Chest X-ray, PA view. Patient: 74 years old, sex M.
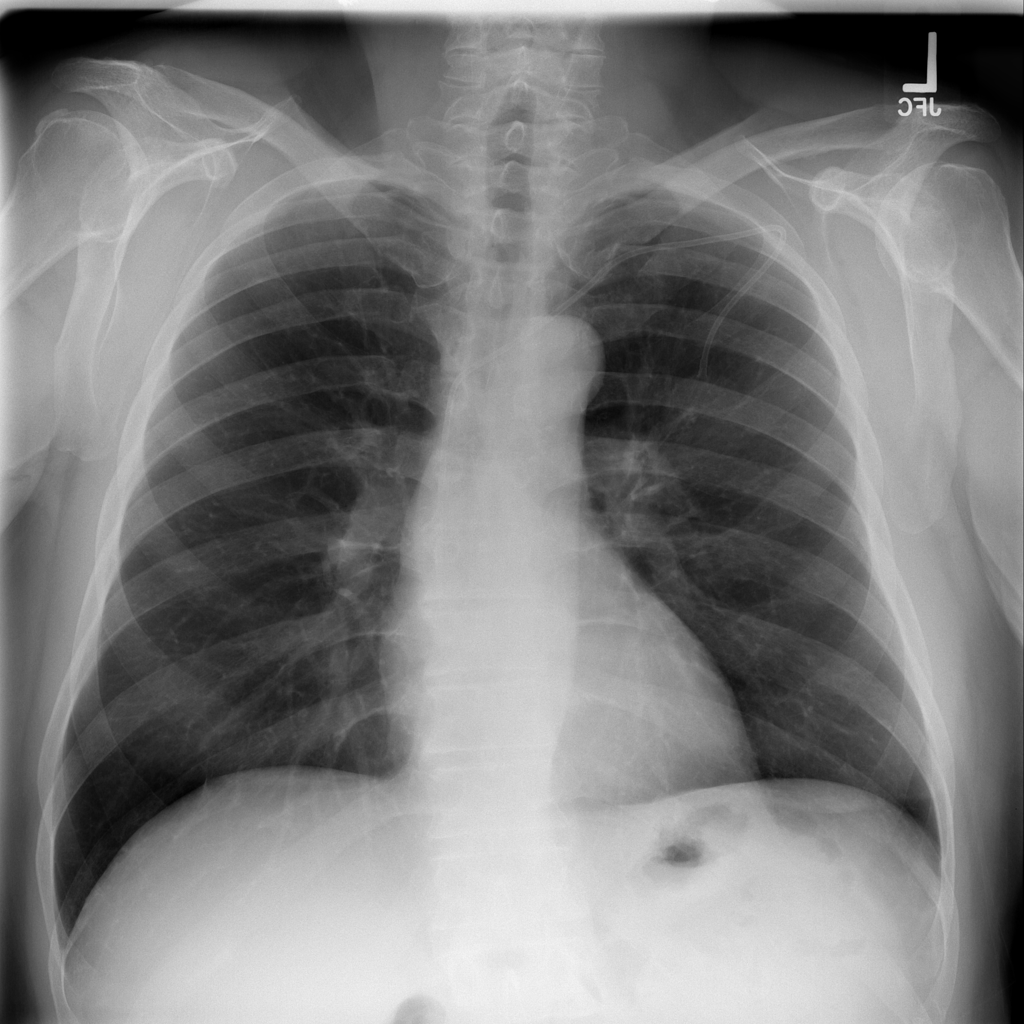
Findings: No Finding